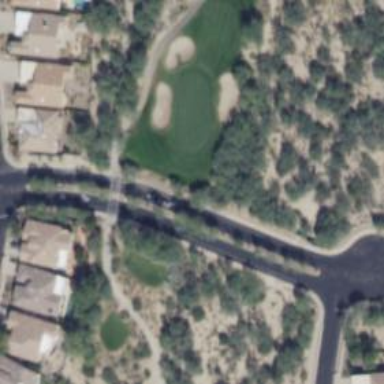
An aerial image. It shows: Rough grassy area used for golf.